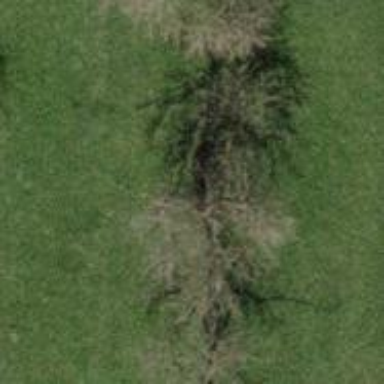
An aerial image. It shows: Row of trees in natural setting.